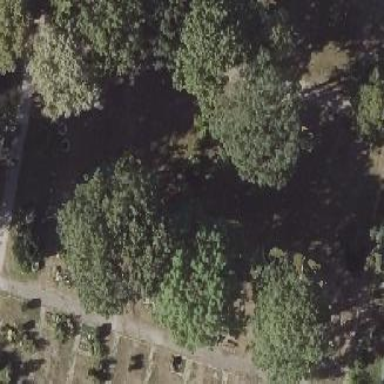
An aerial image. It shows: Sector within cemetery.